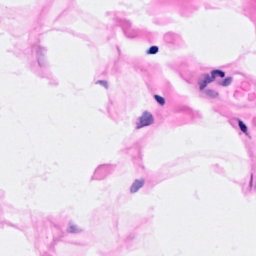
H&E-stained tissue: Breast